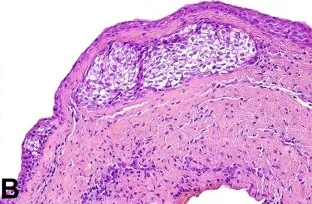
Histopathological findings of the biopsy. A and B - Multiple cystic cavities lined by squamous epithelium of varying thickness with focal areas of nodular thickenings. The presence of clusters of cells with clear cytoplasm within epithelial thickenings was observed (H&E, 200x).
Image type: pathology (h&e)